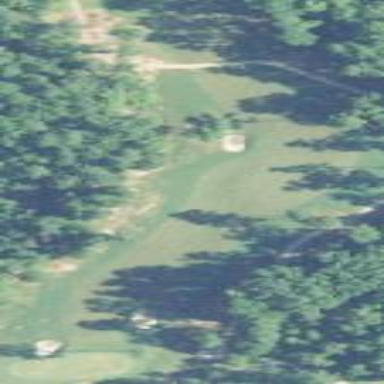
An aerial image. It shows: Golf fairway surrounded by grass.